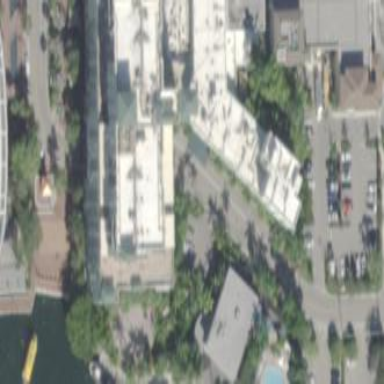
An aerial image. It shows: Hotel building.